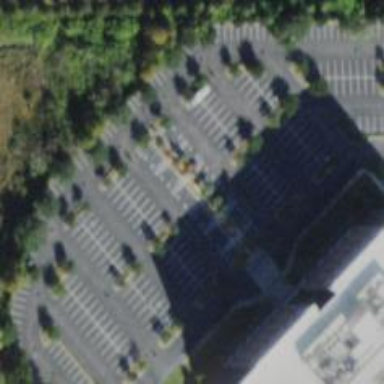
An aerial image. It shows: Parking space.